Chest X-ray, PA view. Patient: 78 years old, sex F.
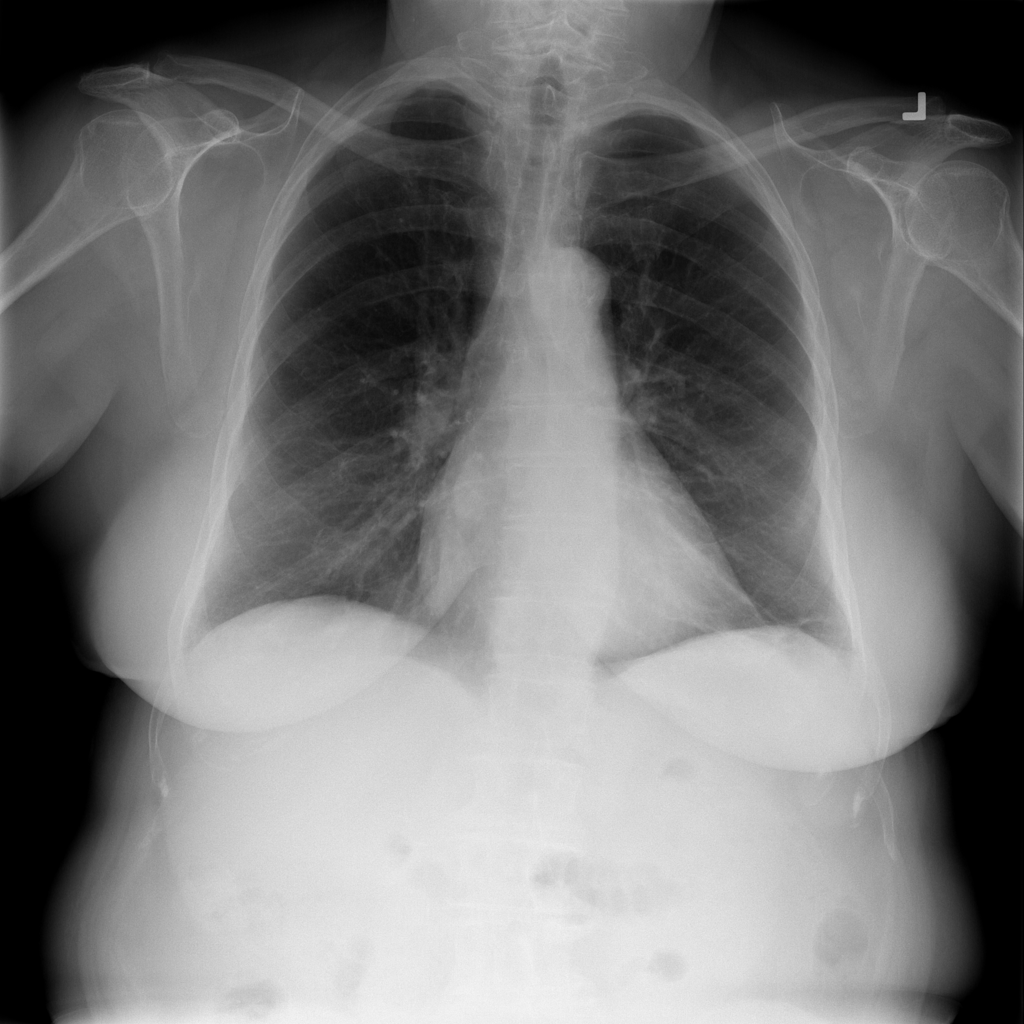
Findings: No Finding